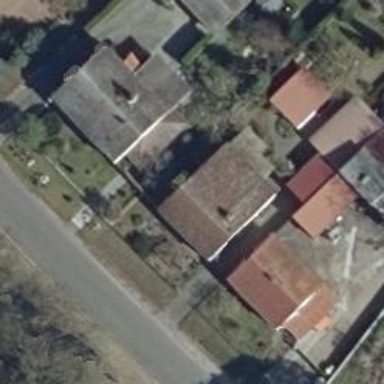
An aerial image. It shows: Simple and straightforward house.